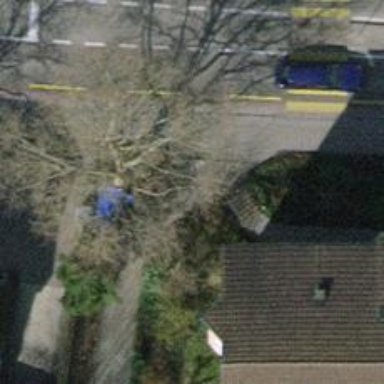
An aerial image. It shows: Cycle barrier.